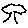
Label: tree